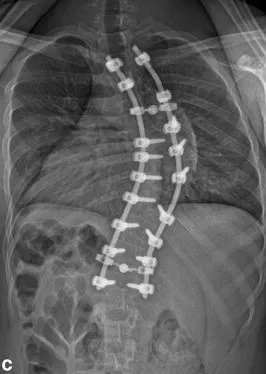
C; Postoperative frontal X-ray after revision procedure and screw removal.
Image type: radiology (x_ray)